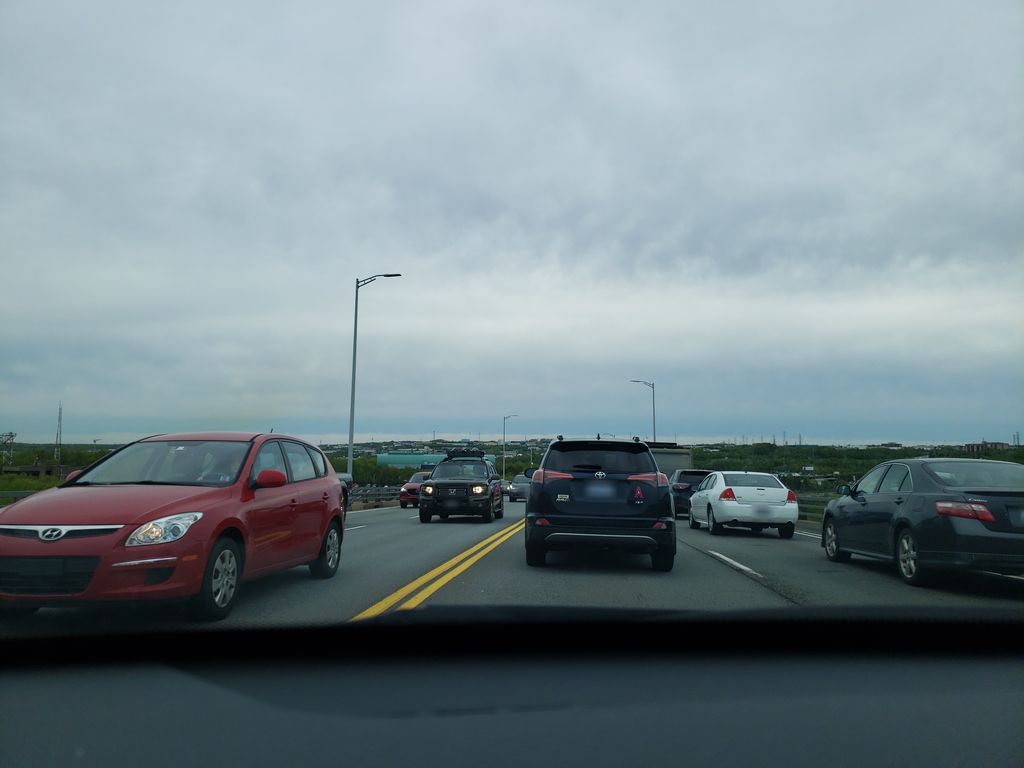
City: halifax